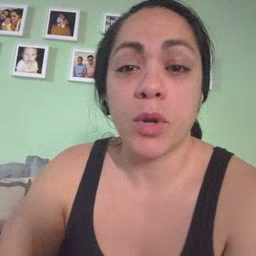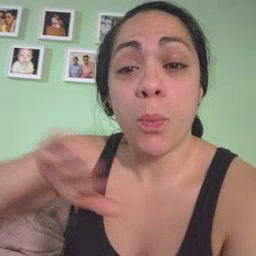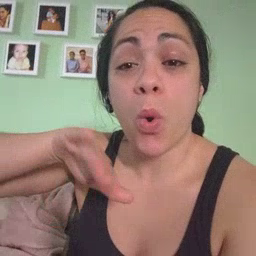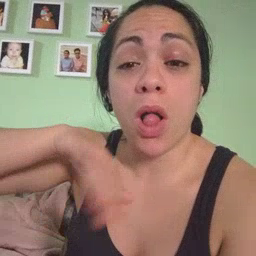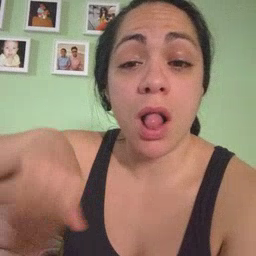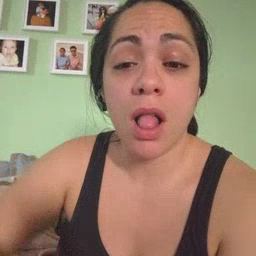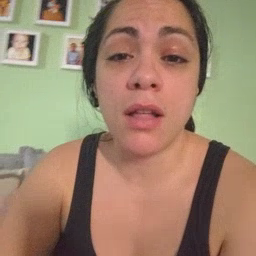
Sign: pool